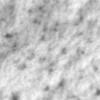
Label: no_change